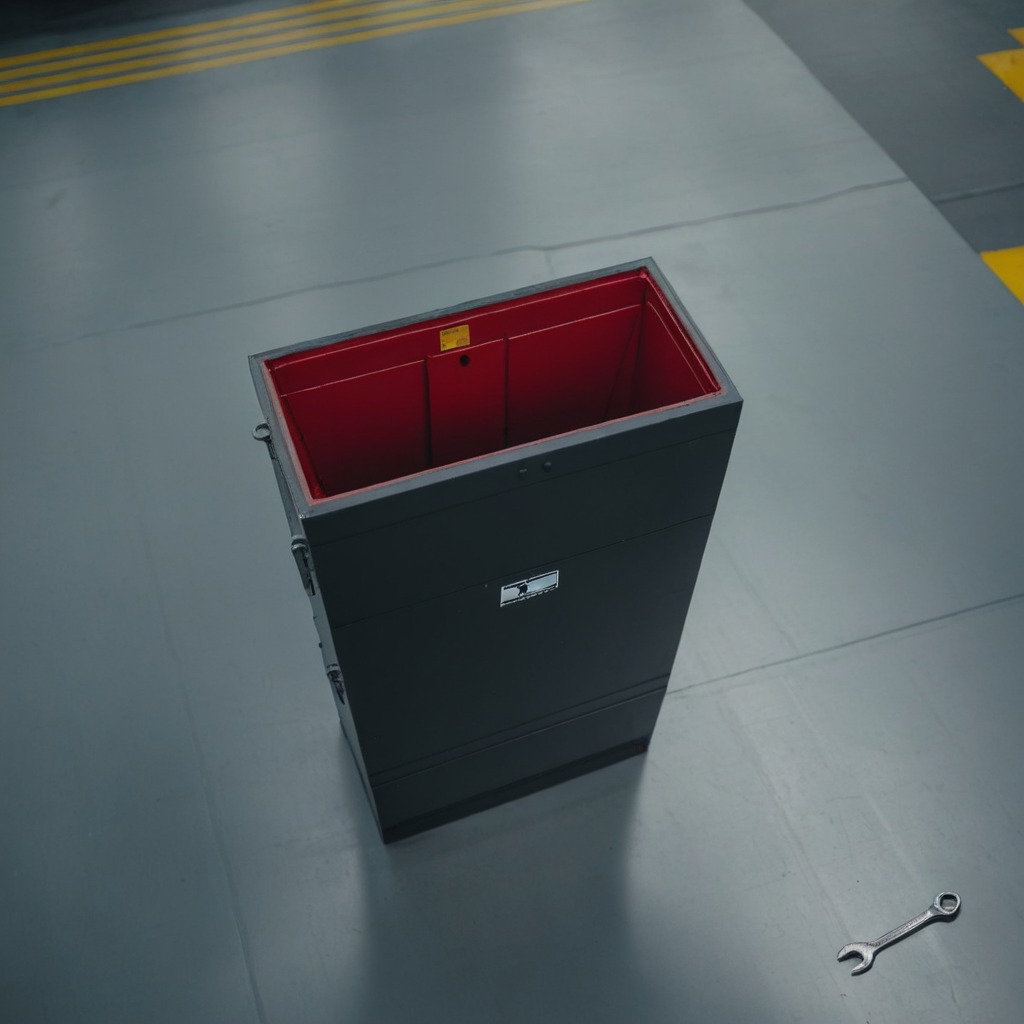
An wrench is lying on the toolbox surface in the airplane hangar workshop.